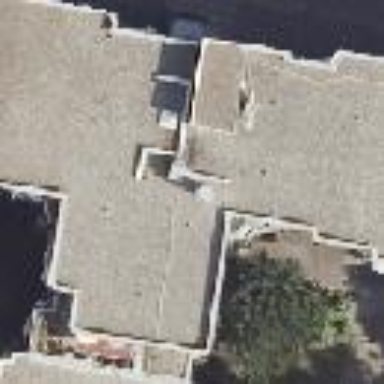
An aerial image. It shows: Building with apartments and flat roof.